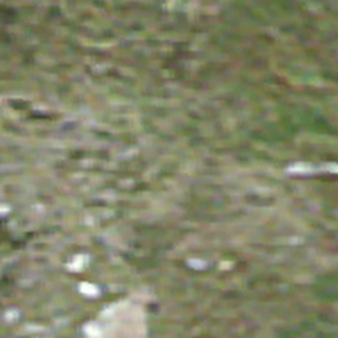
Label: other